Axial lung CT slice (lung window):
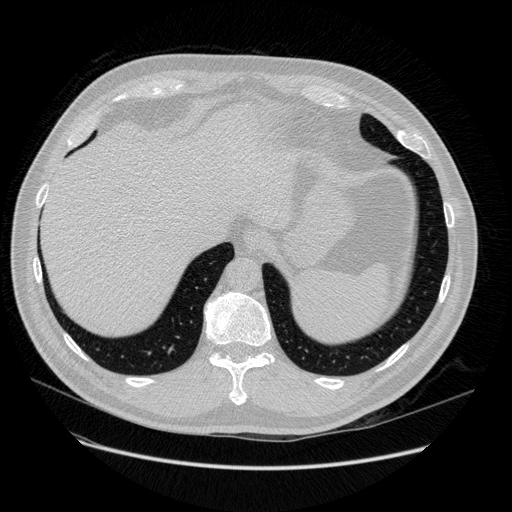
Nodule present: no